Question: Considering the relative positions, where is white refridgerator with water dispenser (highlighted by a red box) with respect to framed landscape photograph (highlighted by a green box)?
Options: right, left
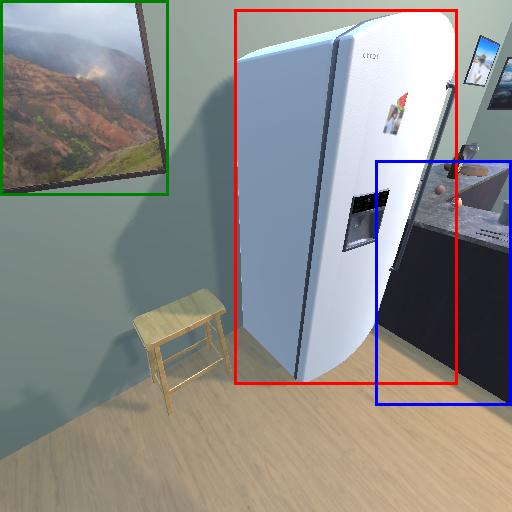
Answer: right